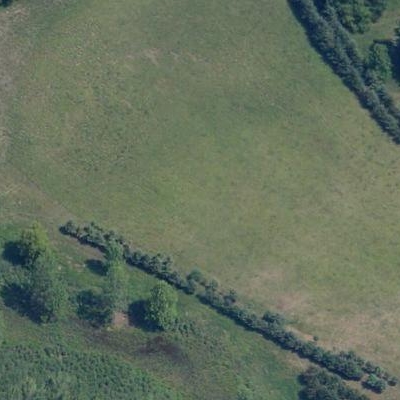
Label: aGrass